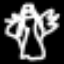
Label: angel